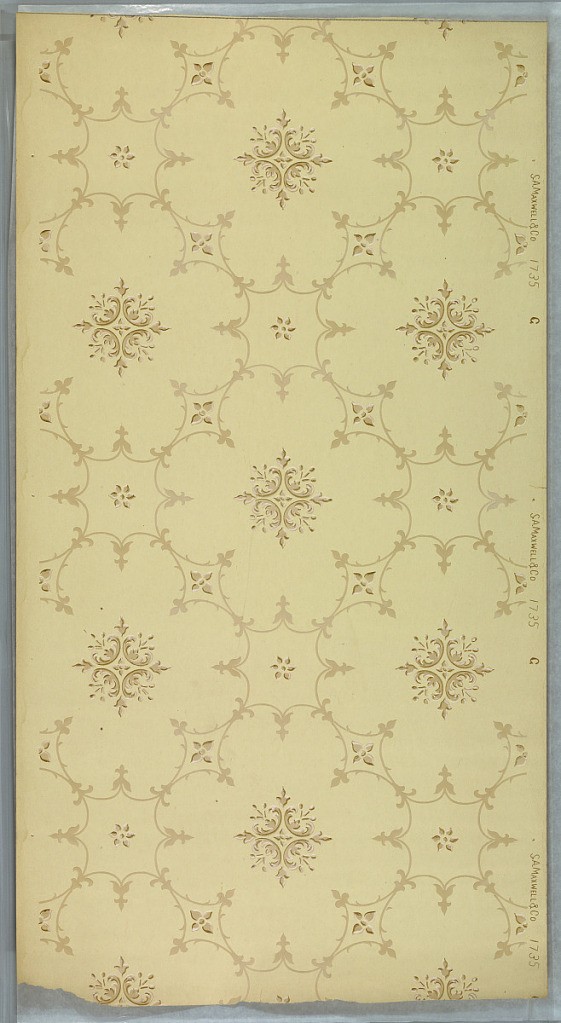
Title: Ceiling paper
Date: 1905–1915
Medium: Machine-printed paper, liquid mica
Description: Large floral diaper pattern with fleuron interiors and flower motifs. Light beige ground. Printed in beige, tan and white.